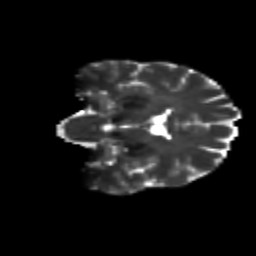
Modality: T2w
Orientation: coronal
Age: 44
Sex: female
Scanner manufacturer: siemens
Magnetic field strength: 3 T
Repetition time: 8.6 s
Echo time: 0.095 s